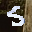
Label: 5